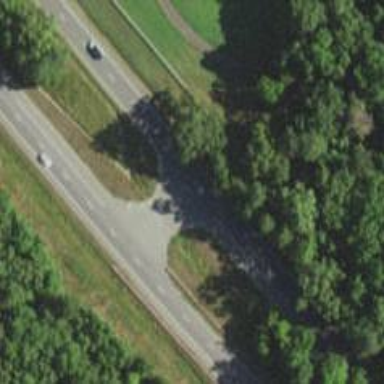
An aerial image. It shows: This image shows trunk highway that functions as expressway.